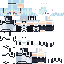
A female skeleton skin with pale skin, wearing blonde helmet dressed in a blue robe top and brown pants, featuring a closed mouth.